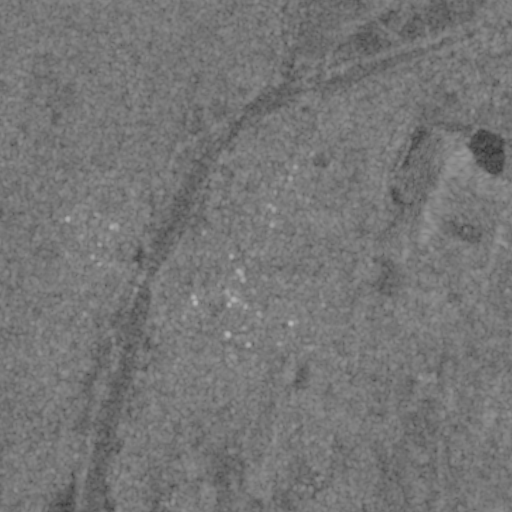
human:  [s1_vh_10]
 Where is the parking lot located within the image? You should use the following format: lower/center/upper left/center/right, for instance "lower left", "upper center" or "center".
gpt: The parking lot is located in the center right of the image.
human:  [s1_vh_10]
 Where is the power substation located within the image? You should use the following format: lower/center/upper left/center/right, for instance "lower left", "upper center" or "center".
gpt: The power substation is located in the lower center of the image.
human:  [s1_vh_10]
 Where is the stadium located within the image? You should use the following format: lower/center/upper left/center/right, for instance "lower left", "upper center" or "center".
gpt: The stadium is located in the lower center of the image.
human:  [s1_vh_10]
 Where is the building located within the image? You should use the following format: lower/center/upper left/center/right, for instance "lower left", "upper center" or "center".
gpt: There is no building in the image.

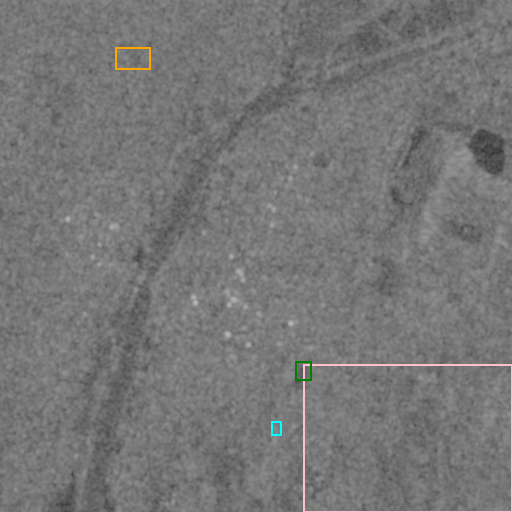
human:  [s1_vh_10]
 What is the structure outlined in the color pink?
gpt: The structure outlined in pink is a crop field.
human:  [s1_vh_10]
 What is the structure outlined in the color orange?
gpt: The structure outlined in orange is a park.
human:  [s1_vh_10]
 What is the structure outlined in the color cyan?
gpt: The structure outlined in cyan is a power substation.
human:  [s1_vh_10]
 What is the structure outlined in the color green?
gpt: The structure outlined in green is a stadium.
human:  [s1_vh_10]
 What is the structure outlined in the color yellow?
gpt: There is no yellow outline.